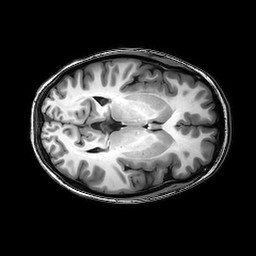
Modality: T1w
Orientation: axial
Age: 26
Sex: female
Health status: healthy
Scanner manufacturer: philips
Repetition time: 0.008257 s
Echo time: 0.00379 s